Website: crate-barrel
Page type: billing-address
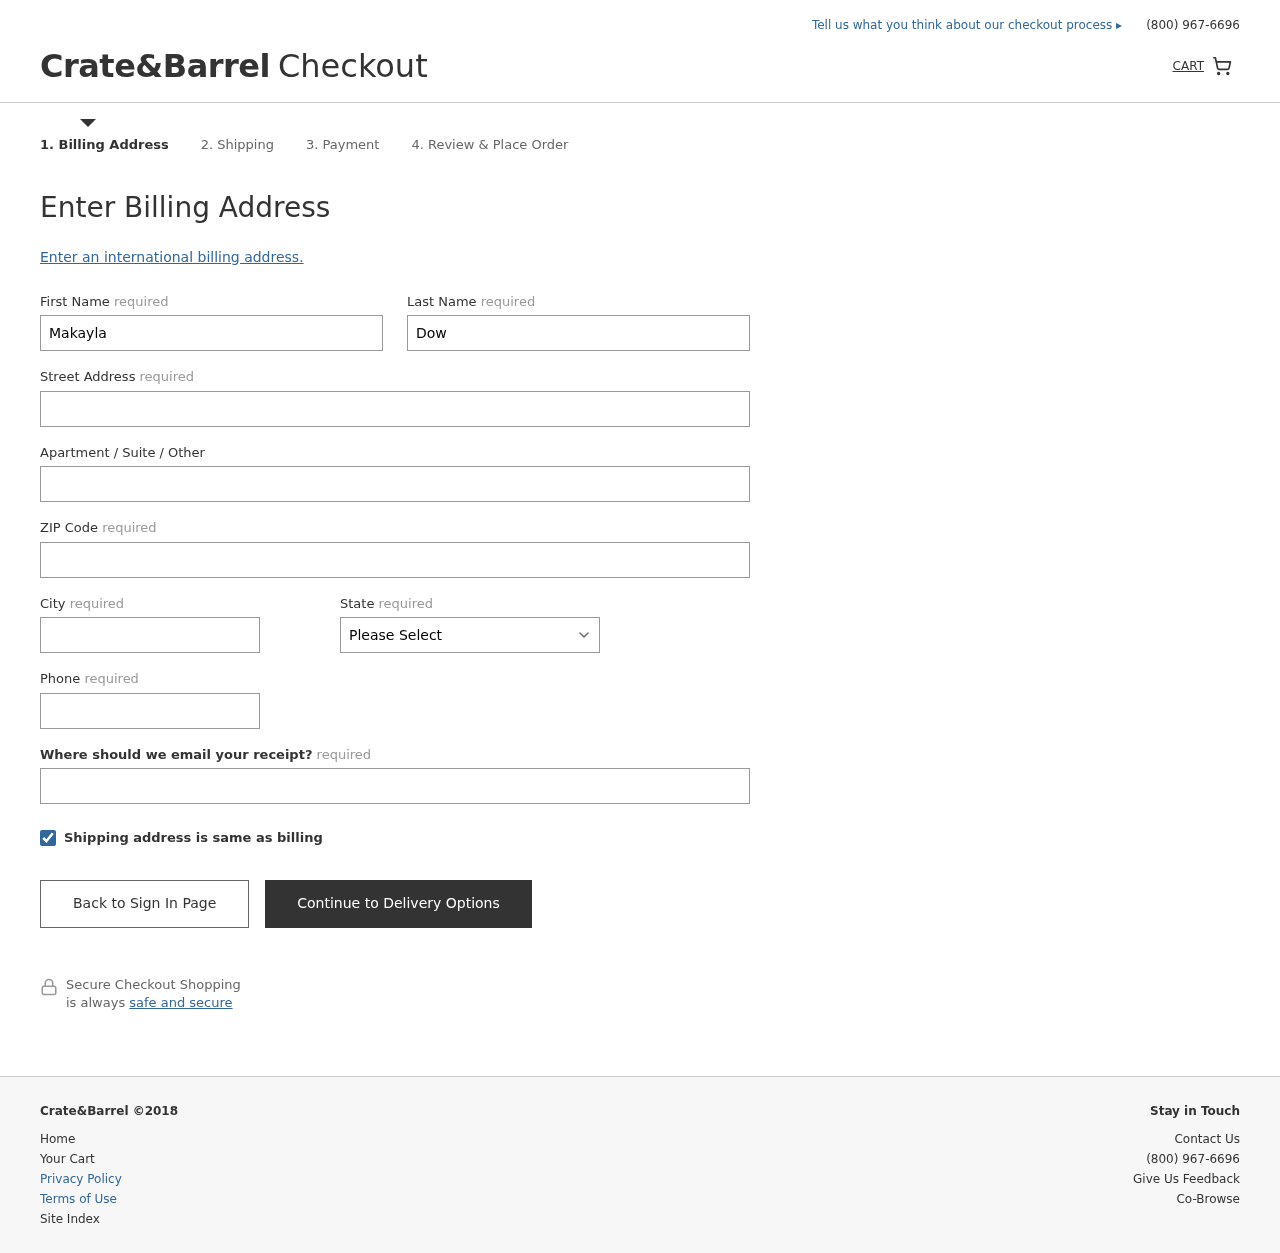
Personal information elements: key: PII_STATE
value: South Carolina
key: PII_FIRSTNAME
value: Makayla
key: PII_LASTNAME
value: Downs
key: PII_STREET
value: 44866 Frazier Oval Apt. 246
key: PII_STREET2
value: Suite 431
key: PII_POSTCODE
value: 91949
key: PII_CITY
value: Patrickhaven
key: PII_PHONE
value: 7275311196
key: PII_EMAIL
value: makayla_downs@yahoo.com